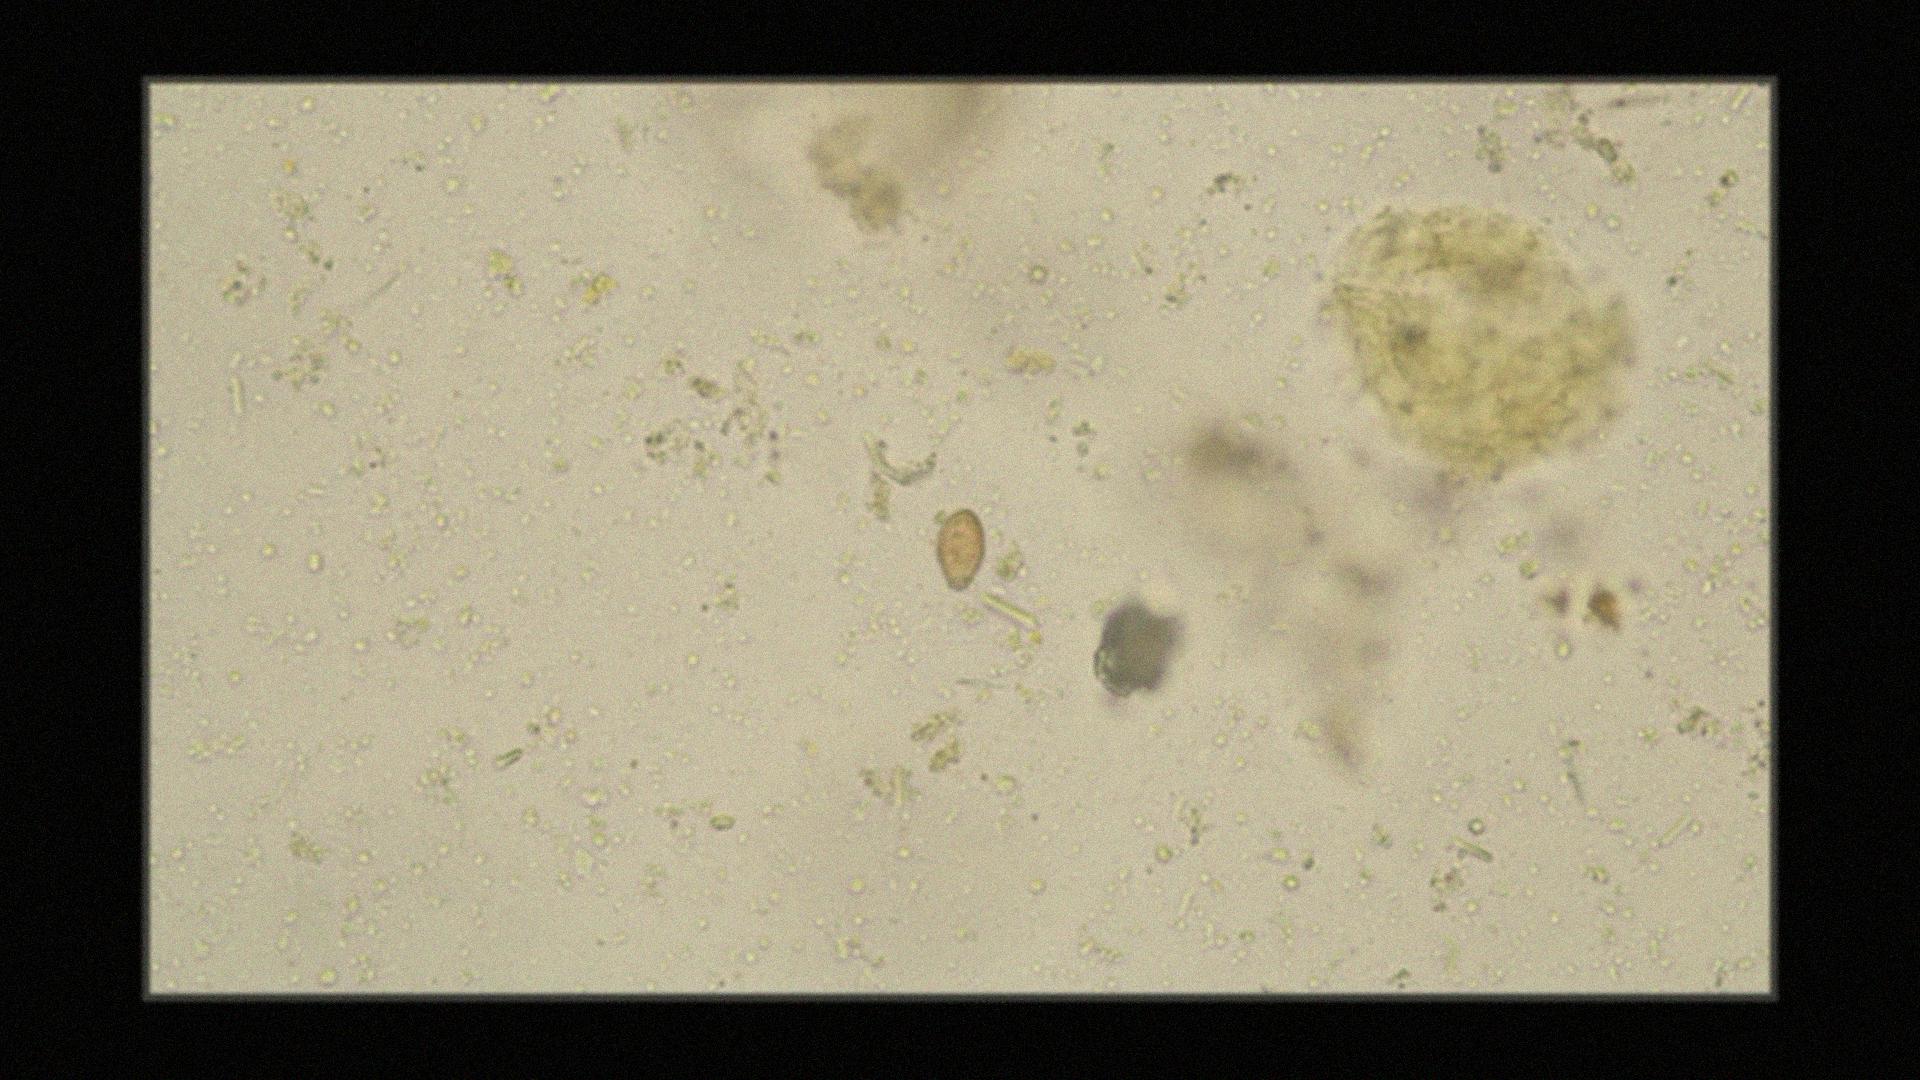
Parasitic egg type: Opisthorchis viverrine